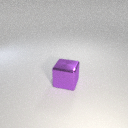
large purple metal cube